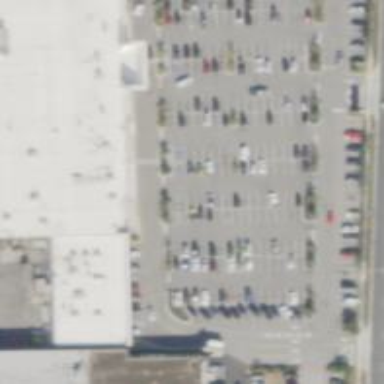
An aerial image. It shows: Parking space.